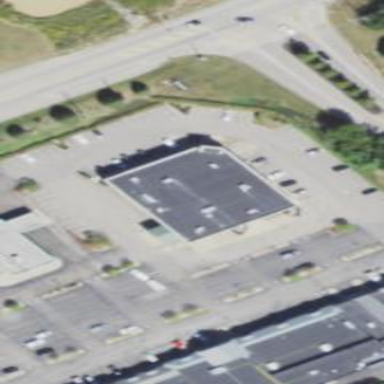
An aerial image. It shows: Retail building that functions as general shop.